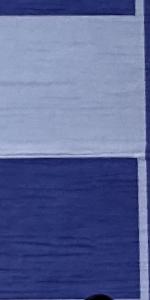
Label: Empty